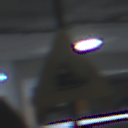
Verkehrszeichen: Bahnuebergang
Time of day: NotSpecified
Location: Indoor (Special)
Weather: NotSpecified
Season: NotSpecified
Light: Artificial